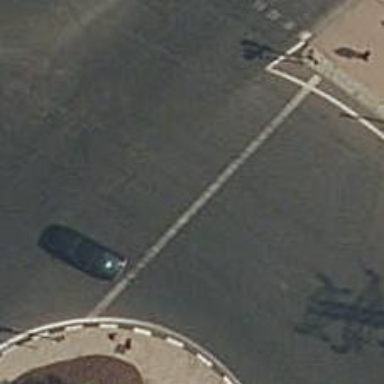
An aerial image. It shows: Road with traffic signals.